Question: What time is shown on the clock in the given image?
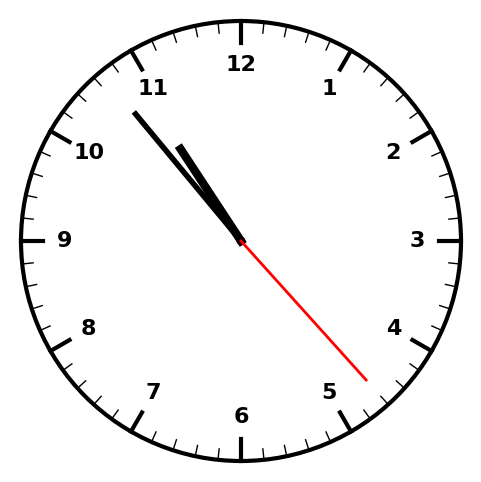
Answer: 10:53:23